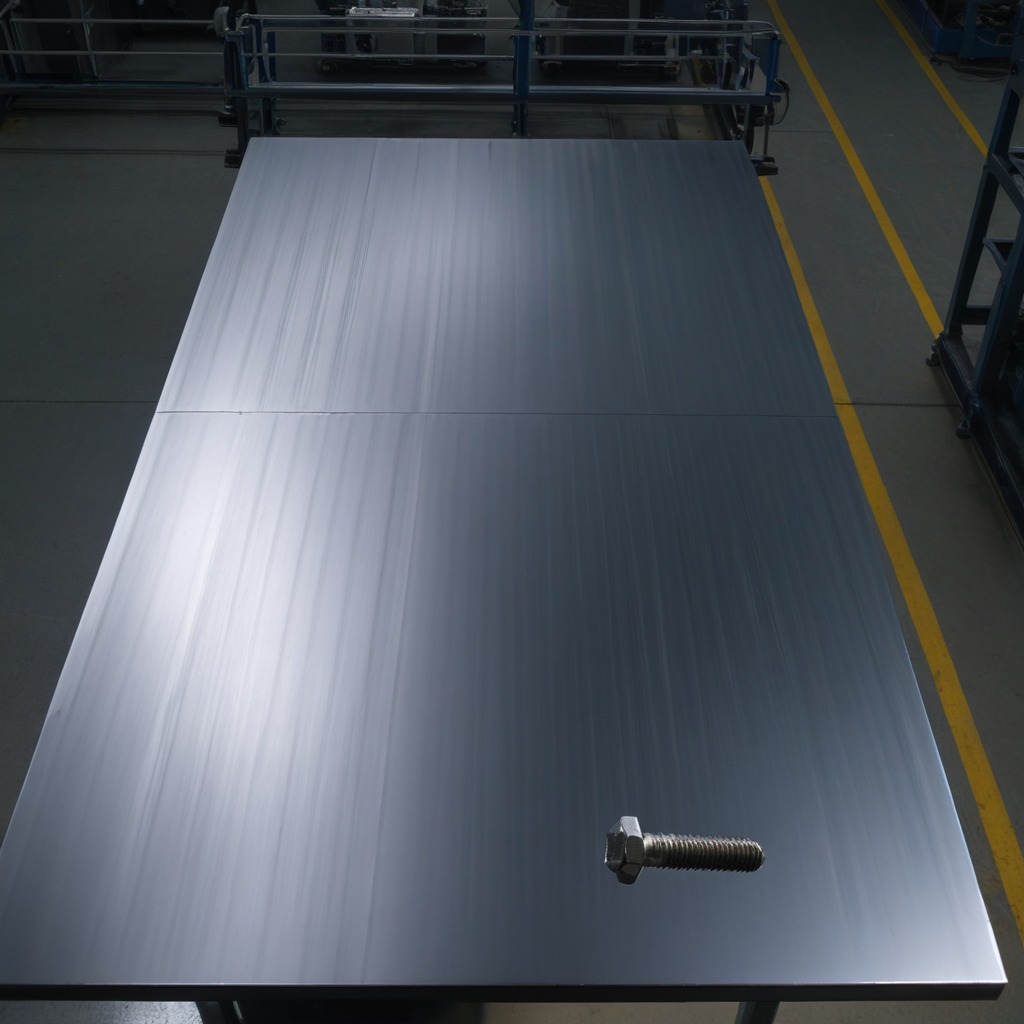
A metal screw is lying on the tabletop.